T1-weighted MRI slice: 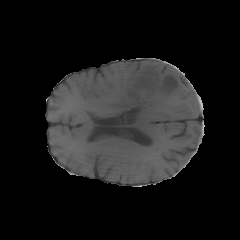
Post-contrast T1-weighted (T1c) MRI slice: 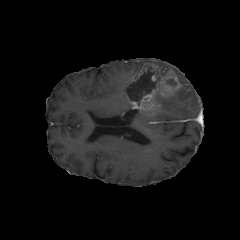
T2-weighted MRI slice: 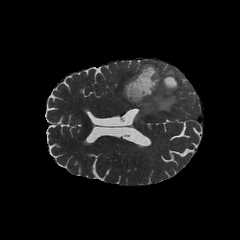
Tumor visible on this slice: yes